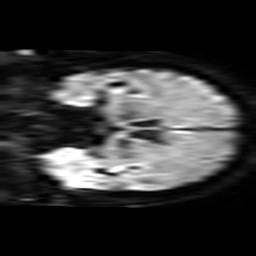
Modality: TRACE
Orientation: coronal
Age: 63
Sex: male
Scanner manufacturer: philips
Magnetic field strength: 3 T
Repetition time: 3.08 s
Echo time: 0.076 s